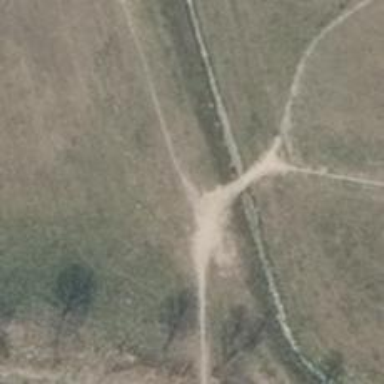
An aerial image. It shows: Path covered with grass.